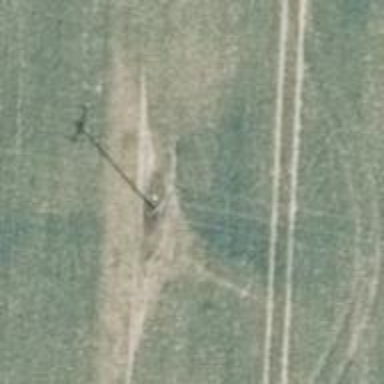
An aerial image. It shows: Power pole.